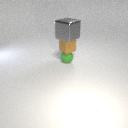
large gray metal cube above small green rubber sphere